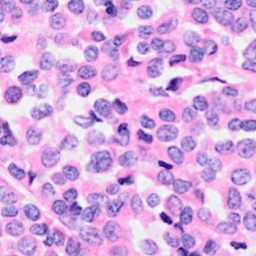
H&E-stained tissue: Breast